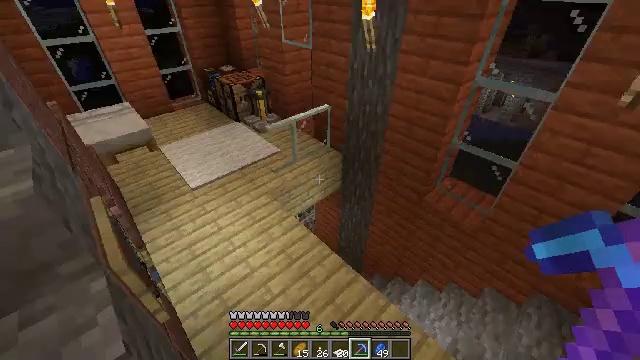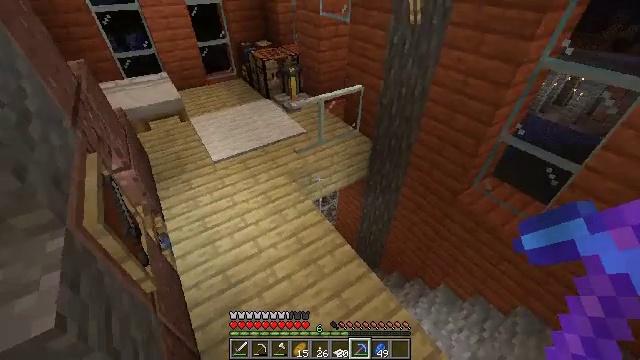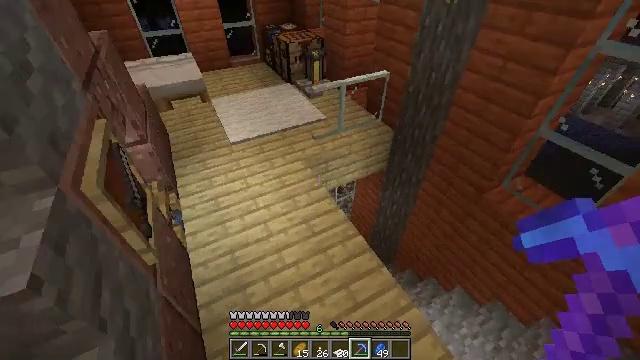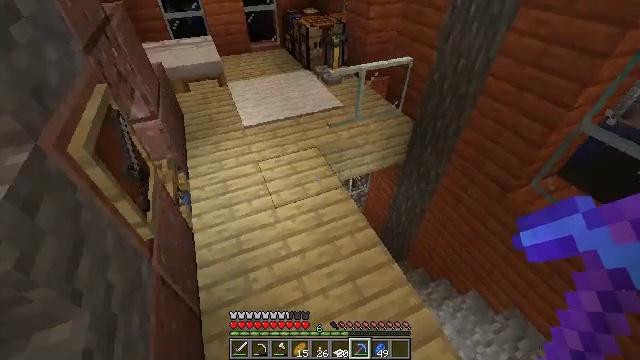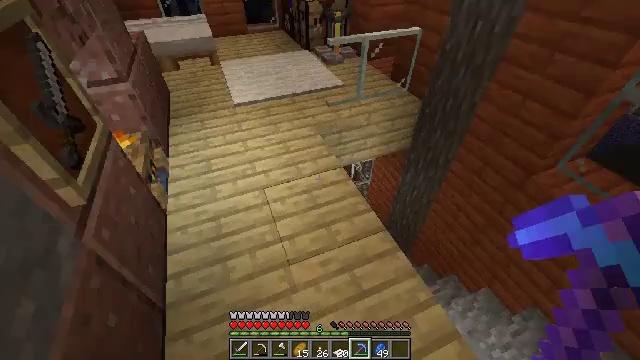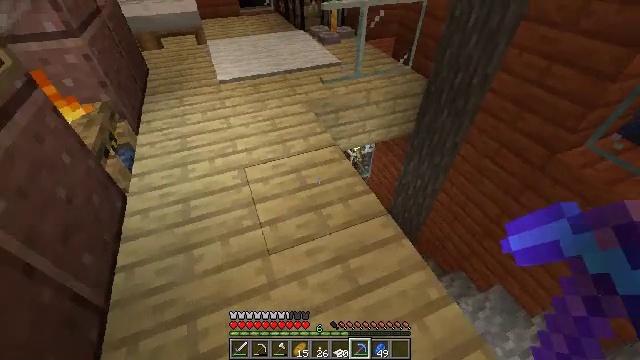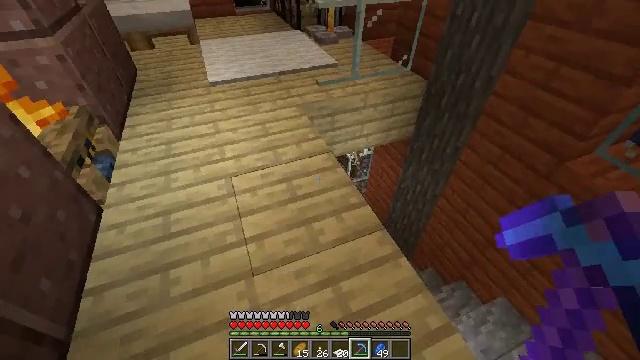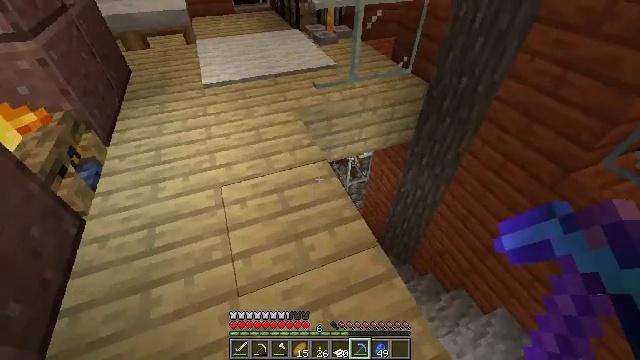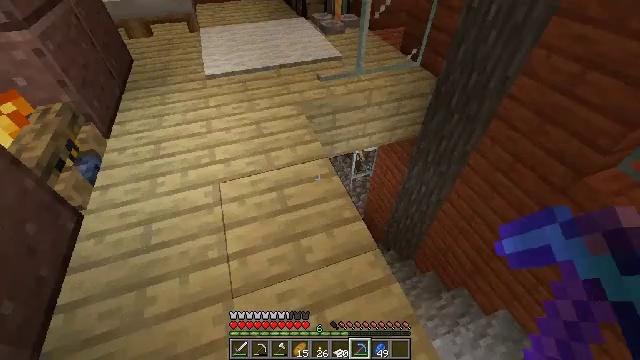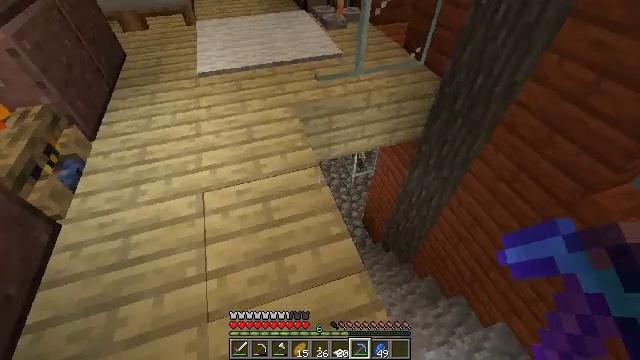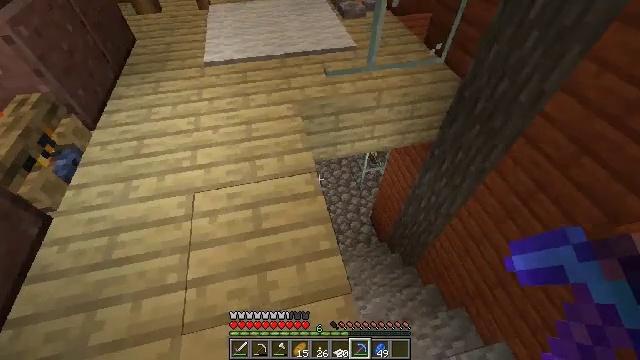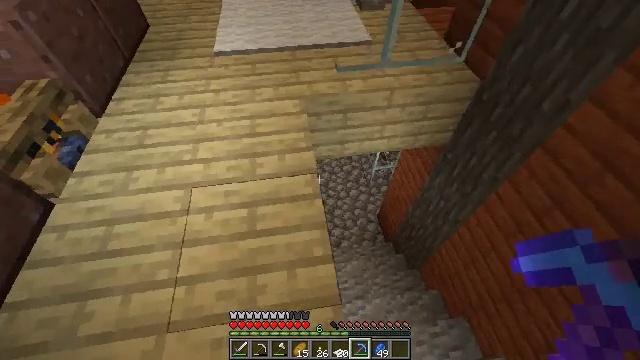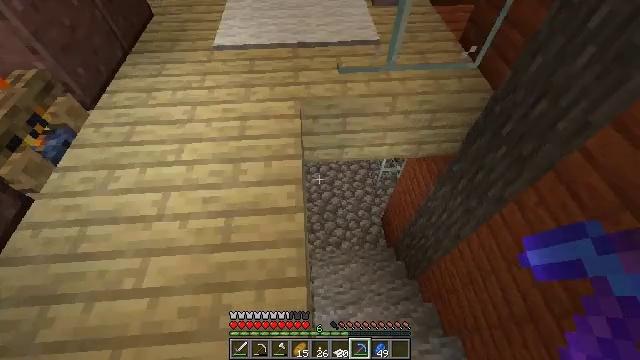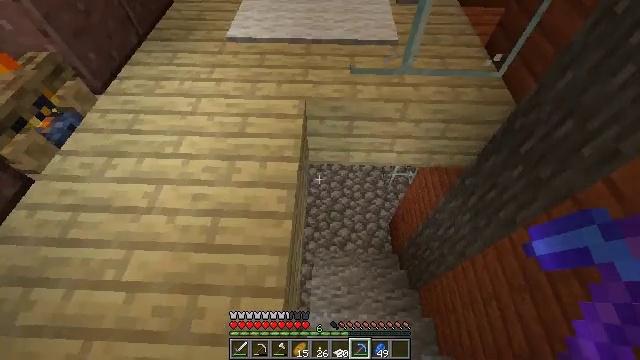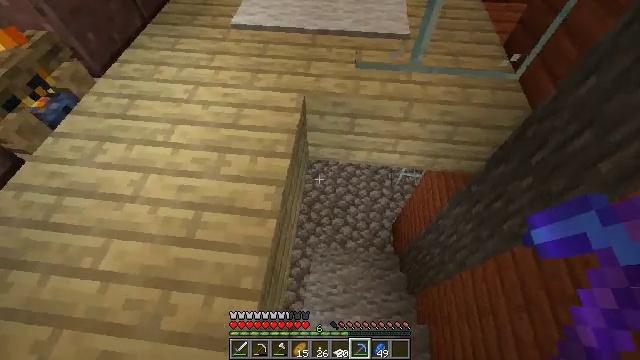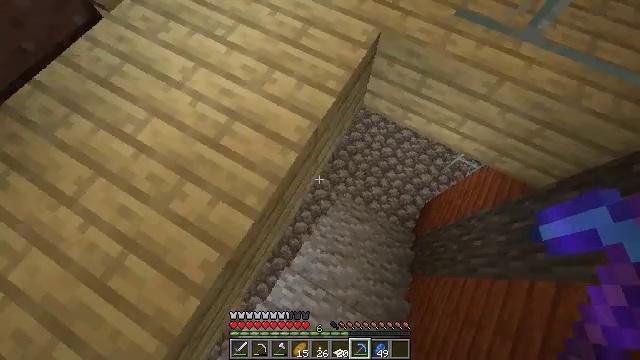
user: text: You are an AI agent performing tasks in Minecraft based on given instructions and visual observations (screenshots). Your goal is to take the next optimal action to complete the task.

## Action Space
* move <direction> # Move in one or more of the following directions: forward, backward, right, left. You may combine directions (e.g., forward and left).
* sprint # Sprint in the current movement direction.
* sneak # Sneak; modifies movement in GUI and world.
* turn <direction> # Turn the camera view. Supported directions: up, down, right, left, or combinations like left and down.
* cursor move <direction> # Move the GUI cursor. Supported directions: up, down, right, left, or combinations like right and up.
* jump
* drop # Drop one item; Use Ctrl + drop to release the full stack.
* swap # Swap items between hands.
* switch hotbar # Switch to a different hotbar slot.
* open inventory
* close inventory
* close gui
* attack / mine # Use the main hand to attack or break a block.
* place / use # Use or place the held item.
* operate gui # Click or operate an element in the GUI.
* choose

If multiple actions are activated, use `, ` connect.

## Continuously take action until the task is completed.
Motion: motion action
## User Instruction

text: Collect paper and leather to make a book.
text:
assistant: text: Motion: move forward, turn left and down
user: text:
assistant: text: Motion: move forward, turn left and down
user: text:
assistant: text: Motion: move forward, turn left and down
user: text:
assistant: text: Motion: move forward
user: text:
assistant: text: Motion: move forward
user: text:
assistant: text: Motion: move forward
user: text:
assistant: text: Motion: move forward and move right
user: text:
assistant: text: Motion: move forward and move right, turn left and down
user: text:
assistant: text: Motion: move forward and move right, turn left and down
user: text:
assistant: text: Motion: move forward and move right, turn left and down
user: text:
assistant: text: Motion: move forward and move right, turn left and down
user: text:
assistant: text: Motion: move forward and move right, turn left and down
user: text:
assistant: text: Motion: move forward and move right, turn left and down
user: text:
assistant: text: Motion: move forward and move right, turn left and down
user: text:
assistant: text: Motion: move forward and move right, turn left and down
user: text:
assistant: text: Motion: move forward and move right, turn left
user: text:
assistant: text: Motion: move forward and move right
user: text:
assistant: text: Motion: move forward and move right
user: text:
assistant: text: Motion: move forward and move right
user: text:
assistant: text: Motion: move forward and move right
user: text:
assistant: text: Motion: move forward and move right
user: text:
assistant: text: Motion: move forward and move right, turn right and down
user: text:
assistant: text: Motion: move forward and move right, turn left and up
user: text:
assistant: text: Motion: move forward and move right, turn left and up
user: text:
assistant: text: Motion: move forward and move right, turn left and up
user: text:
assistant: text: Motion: move forward and move right, turn left and up
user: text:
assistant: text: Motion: move forward and move right, turn left and up
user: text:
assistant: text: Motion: move forward and move right, turn left and up
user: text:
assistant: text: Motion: move forward and move right, turn left and up
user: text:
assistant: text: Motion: move forward and move right, turn left and up